Question: I'm trying to set the ticks (time-steps) of the x-axis on my matplotlib graph of a Pandas DataFrame. My goal is to use the first column of the DataFrame to use as the ticks, but I haven't been successful so far.
My attempts so far have included:
Attempt 1:
'''
#See 'xticks'
data_df[header_names[1]].plot(ax=ax, title="Roehrig Shock Data", style="-o", legend=True, xticks=data_df[header_names[0]])
'''
Attempt 2:
'''
ax.xaxis.set_ticks(data_df[header_names[0]])
'''
'header_names' is just a list of the column header names and the dataframe is as follows:
'''
Compression Velocity Compression Force
1 0.000213 6.810879
2 0.025055 140.693200
3 0.050146 158.401500
4 0.075816 171.050200
5 0.101011 178.639500
6 0.126681 186.228800
7 0.150925 191.288300
8 0.176597 198.877500
9 0.202269 203.937000
10 0.227466 208.996500
11 0.252663 214.056000
'''
And here is the data in CSV format:
'''
Compression Velocity,Compression Force
0.0002126891606,6.810879
0.025055073079999997,<PHONE>
0.050145696,<PHONE>
0.07581600279999999,<PHONE>
<PHONE>,<PHONE>
0.12668120459999999,<PHONE>
<PHONE>,<PHONE>
<PHONE>,<PHONE>
<PHONE>,203.937
<PHONE>,<PHONE>
<PHONE>,214.056
'''
And here is an implementation of reading and plotting the graph:
'''
data_df = pd.read_csv(file).astype(float)
fig = Figure()
ax = fig.add_subplot(111)
ax.set_xlabel("Velocity (m/sec)")
ax.set_ylabel("Force (N)")
data_df[header_names[1]].plot(ax=ax, title="Roehrig Shock Data", style="-o", legend=True)
'''
The current graph looks like:

The x-axis is currently the number of rows in the dataframe (e.g. 12) rather than the actual values within the first column.
Is there a way to use the data from the first column in the dataframe to set as the ticks/intervals/time-steps of the x-axis?
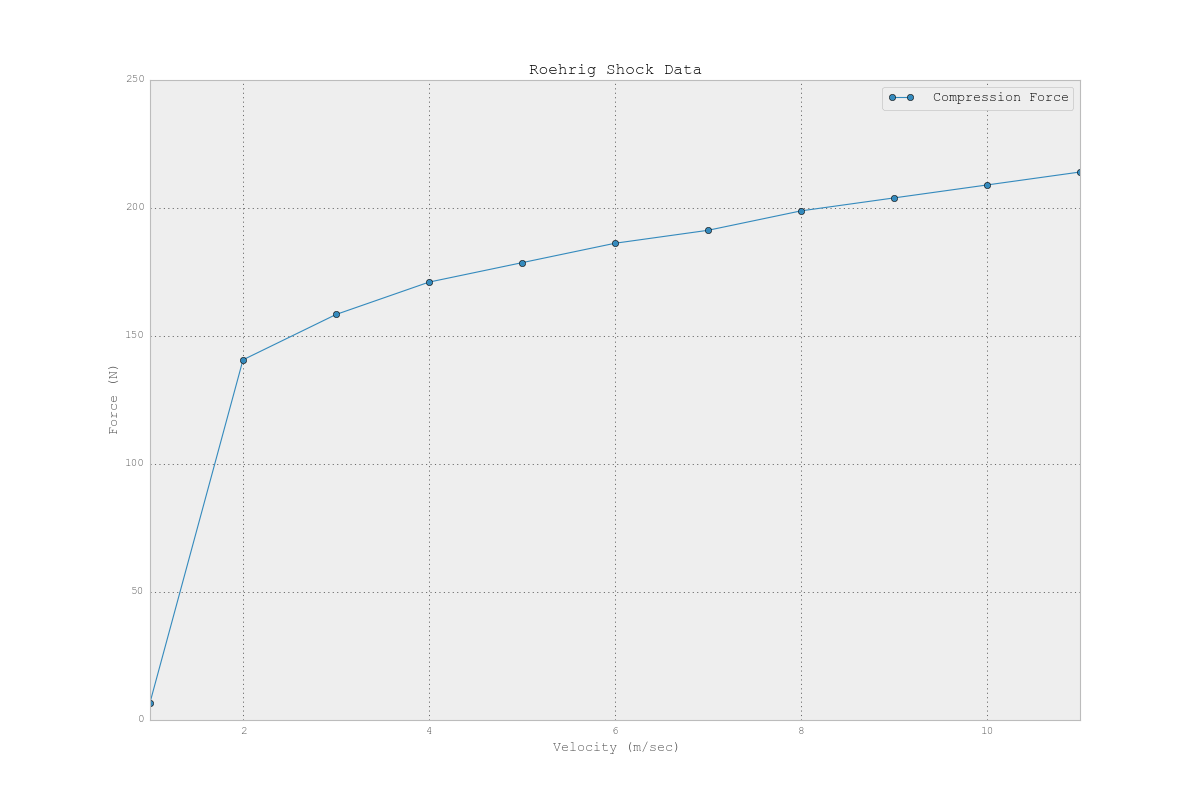
Answer: This works for me:
'''
data_df.plot(x='Compression Velocity', y='Compression Force', xticks=d['Compression Velocity'])
'''